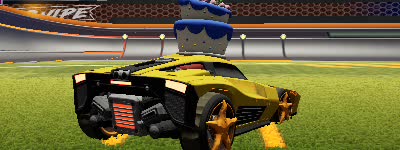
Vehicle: breakout